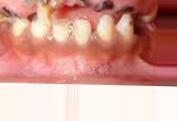
Condition: Caries